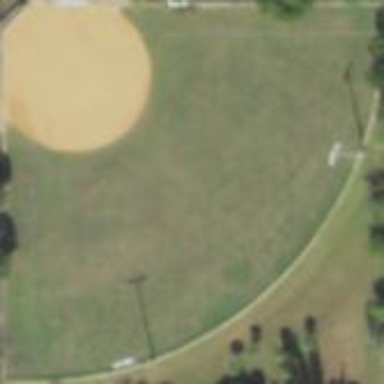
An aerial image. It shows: Softball pitch for leisure and sport activities.